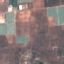
Land use / land cover: PermanentCrop